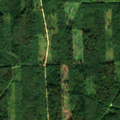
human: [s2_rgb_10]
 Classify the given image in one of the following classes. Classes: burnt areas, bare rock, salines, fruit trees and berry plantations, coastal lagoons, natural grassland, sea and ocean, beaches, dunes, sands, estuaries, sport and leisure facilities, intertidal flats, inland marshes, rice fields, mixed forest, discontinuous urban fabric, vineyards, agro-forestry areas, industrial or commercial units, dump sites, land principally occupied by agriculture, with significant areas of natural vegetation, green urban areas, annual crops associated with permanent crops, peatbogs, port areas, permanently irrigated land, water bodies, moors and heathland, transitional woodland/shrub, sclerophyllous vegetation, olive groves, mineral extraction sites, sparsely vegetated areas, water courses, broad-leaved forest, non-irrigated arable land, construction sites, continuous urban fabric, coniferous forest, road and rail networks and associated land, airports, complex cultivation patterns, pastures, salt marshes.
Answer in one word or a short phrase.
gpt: mixed forest, transitional woodland/shrub